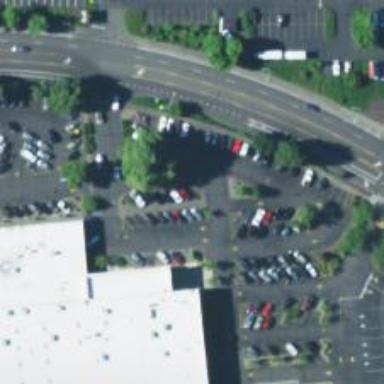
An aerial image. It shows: Parking space is available.